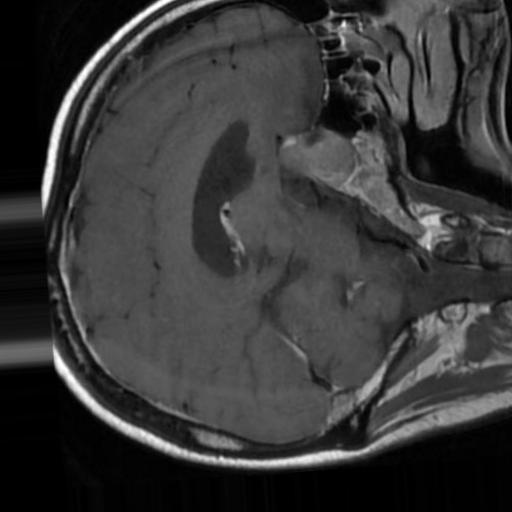
Label: brain_tumor